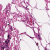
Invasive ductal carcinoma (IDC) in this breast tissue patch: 0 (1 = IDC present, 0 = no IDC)